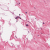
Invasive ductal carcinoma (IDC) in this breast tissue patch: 0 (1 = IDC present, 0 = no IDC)